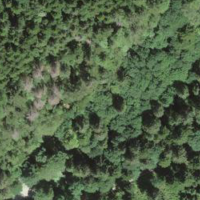
EUNIS habitat code: 43
Species observed at this site:
Cardamine heptaphylla
Lysimachia nemorum